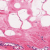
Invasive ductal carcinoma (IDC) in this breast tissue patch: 0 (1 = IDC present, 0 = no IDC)